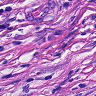
Metastatic tissue present: no